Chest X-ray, PA view. Patient: 41 years old, sex M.
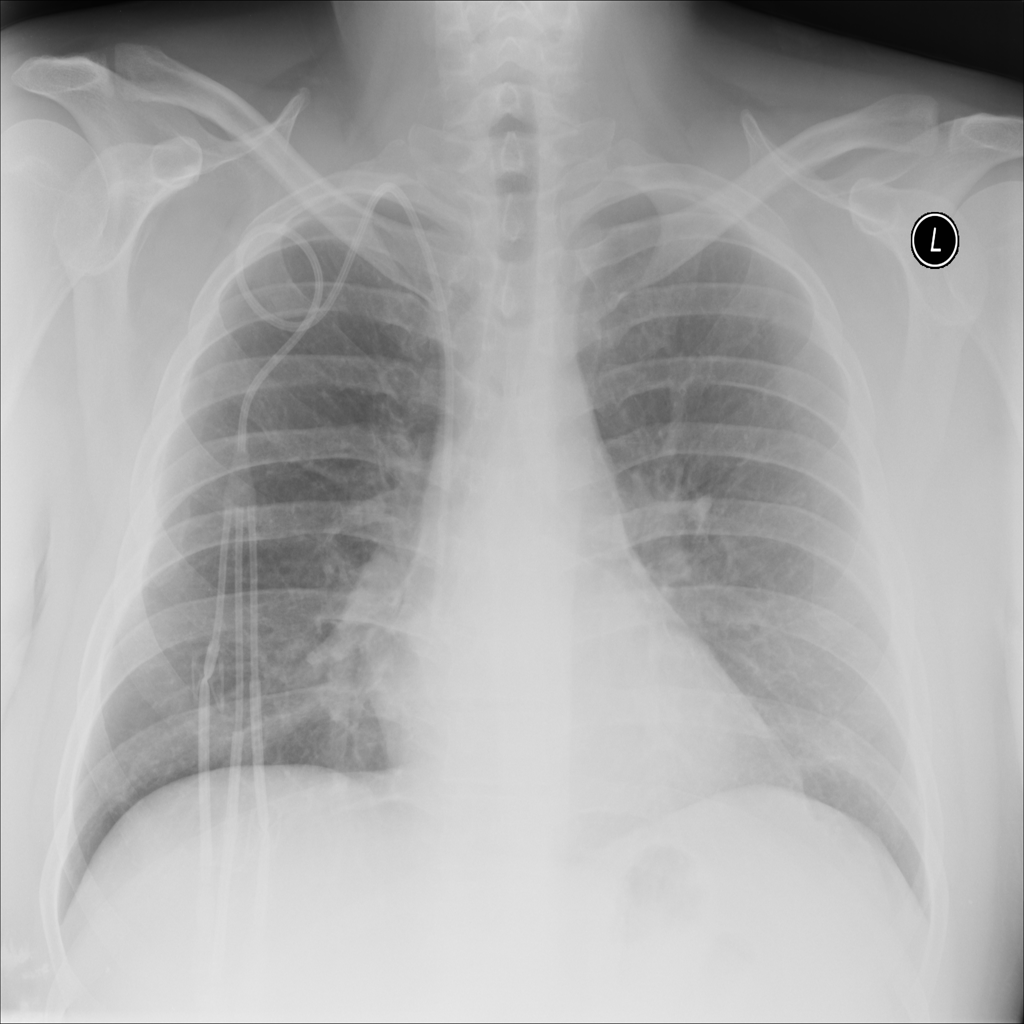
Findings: Atelectasis